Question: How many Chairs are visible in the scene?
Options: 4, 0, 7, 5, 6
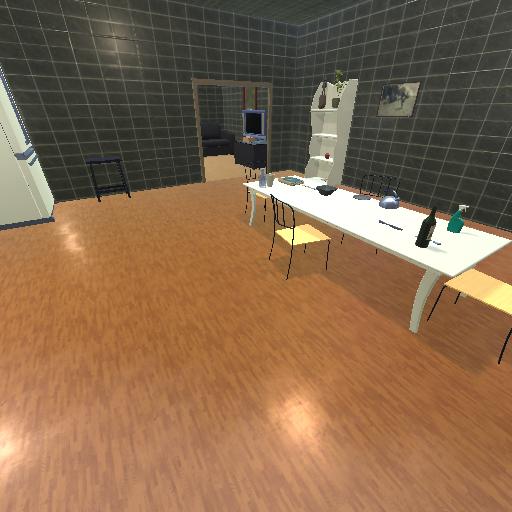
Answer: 4